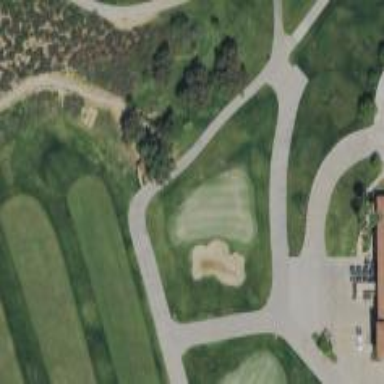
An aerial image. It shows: Service road designated as golf cart path.